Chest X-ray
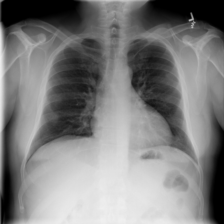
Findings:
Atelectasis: negative
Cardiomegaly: negative
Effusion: negative
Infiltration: negative
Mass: negative
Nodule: negative
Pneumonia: negative
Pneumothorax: negative
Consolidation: negative
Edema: negative
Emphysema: negative
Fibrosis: negative
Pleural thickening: negative
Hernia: negative